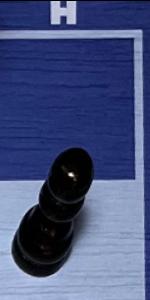
Label: Pawn_Black